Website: lowes
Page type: customer-info-address
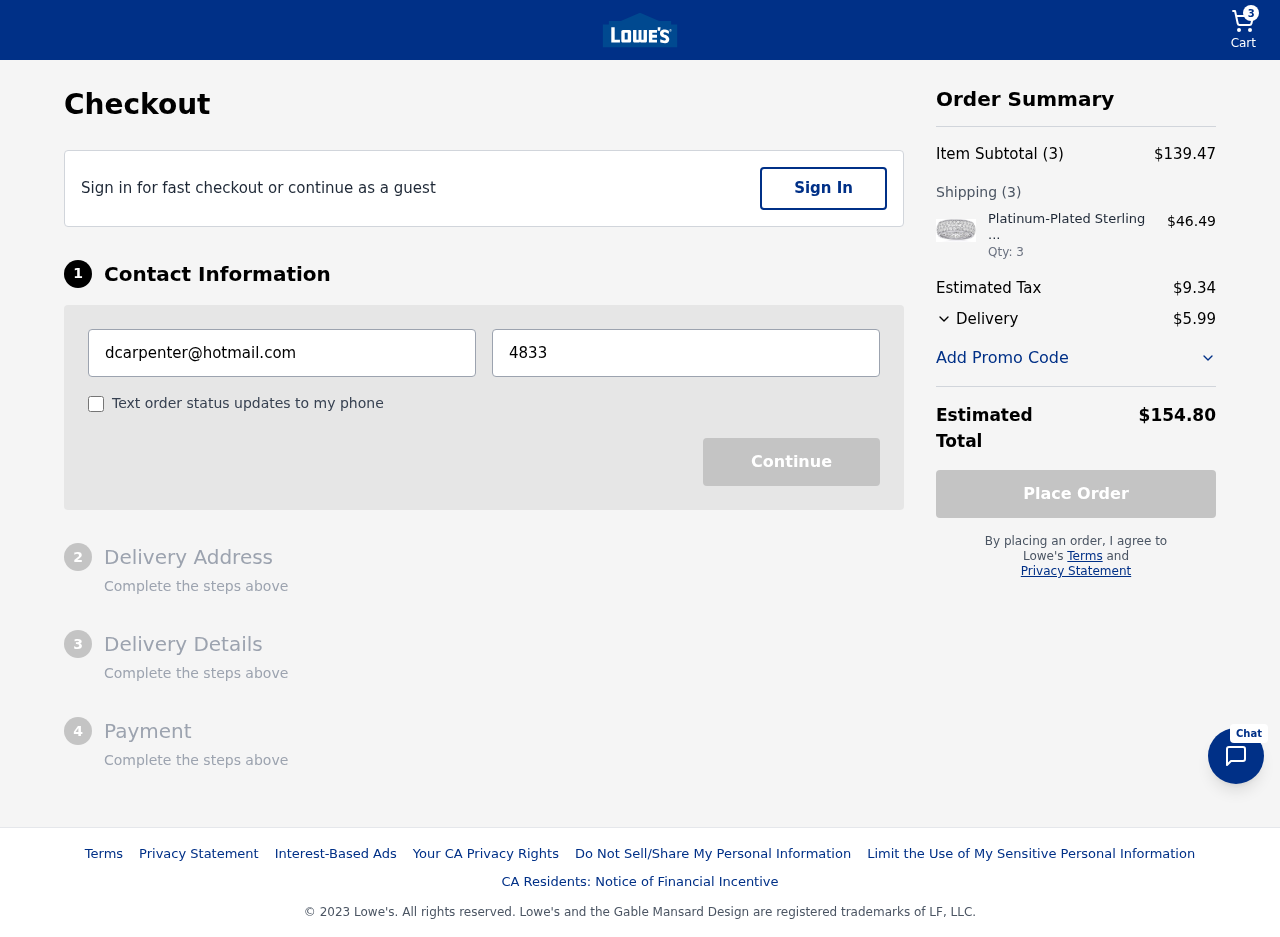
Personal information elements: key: PII_EMAIL
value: dcarpenter@hotmail.com
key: PII_PHONE
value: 4833870278
Product elements: key: PRODUCT1_NAME
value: Platinum-Plated Sterling Silver Swarovski Zirconia Three-Row Pave Round Cut Ring, Size 6
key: PRODUCT1_PRICE
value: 46.49
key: PRODUCT1_QUANTITY
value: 3
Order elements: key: ORDER_NUM_ITEMS
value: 3
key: ORDER_SUBTOTAL
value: $139.47
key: ORDER_NUM_ITEMS2
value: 3
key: ORDER_TAX
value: $9.34
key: ORDER_SHIPPING_COST
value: $5.99
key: ORDER_TOTAL
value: $154.80